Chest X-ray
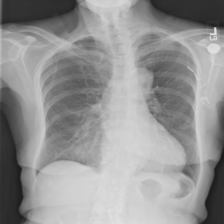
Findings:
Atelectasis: negative
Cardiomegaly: negative
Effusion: negative
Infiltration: negative
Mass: negative
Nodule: negative
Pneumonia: negative
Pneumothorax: negative
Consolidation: negative
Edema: negative
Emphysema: negative
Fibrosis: negative
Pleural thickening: negative
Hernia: negative